Question: Well I'm a web design newbie. Any help would be appreciated.
I'm learning html and css by doing a live project and got stuck in positioning nested list items.
My web browser render look like this.

My HTML:
'''
<nav class="nav-sidebar">
<ul class="sidebar-ul">
<li class="sidebar-parent">parent-item-1
<ul class="sidebar-sublist">
<li class="sidebar-children">child 1</li>
<li class="sidebar-children">child 2</li>
</ul>
</li>
<li class="sidebar-parent">parent-item-2
<ul class="sidebar-sublist">
<li class="sidebar-children">child 1</li>
<li class="sidebar-children">child 2</li>
</ul>
</li>
<li class="sidebar-parent">parent-item-3
<ul class="sidebar-sublist">
<li class="sidebar-children">child 1</li>
<li class="sidebar-children">child 2</li>
</ul>
</li>
</ul>
</nav>
'''
My CSS:
for the nav side bar
'''
.nav-sidebar{
width: 250px;
background: #444444;
position: fixed;
height: 100%;}
'''
for the parent li
'''
.sidebar-parent{
display: block;
width: auto;
padding-right: 5px;
padding-left: 20px;
border-bottom: 1px solid #211D1D;
text-transform: uppercase;
font-size: 1em;
font-family: helvetica;
text-decoration: none;
background: #2D2828;}
'''
for the children li
'''
.sidebar-children{
text-decoration: none;
text-transform: lowercase;
color: #efefef;
background: #000000;
padding-right: 5px;
padding-left: 20px;
width: auto;
display: block;}
'''
How can I position the children to align to the extreme left of the sidebar? At least just below the parent 'li'?
Thank you so much for helping out, and sorry for my horrible English and code. Thanks for any help.
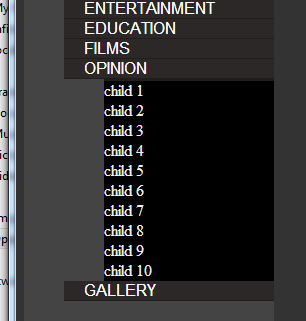
Answer: Reset the default styles applied by the browser to 'ul' tags.
'''
.sidebar-sublist{
padding: 0px;
margin: 0px;
}
'''
Also remove the left padding from '.sidebar-parent'.